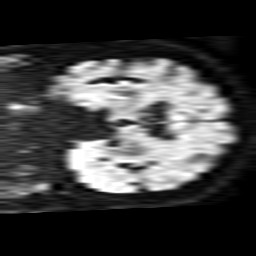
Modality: TRACE
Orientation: coronal
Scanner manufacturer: philips
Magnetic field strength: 1.5 T
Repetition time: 3.681 s
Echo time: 0.09411 s